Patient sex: M
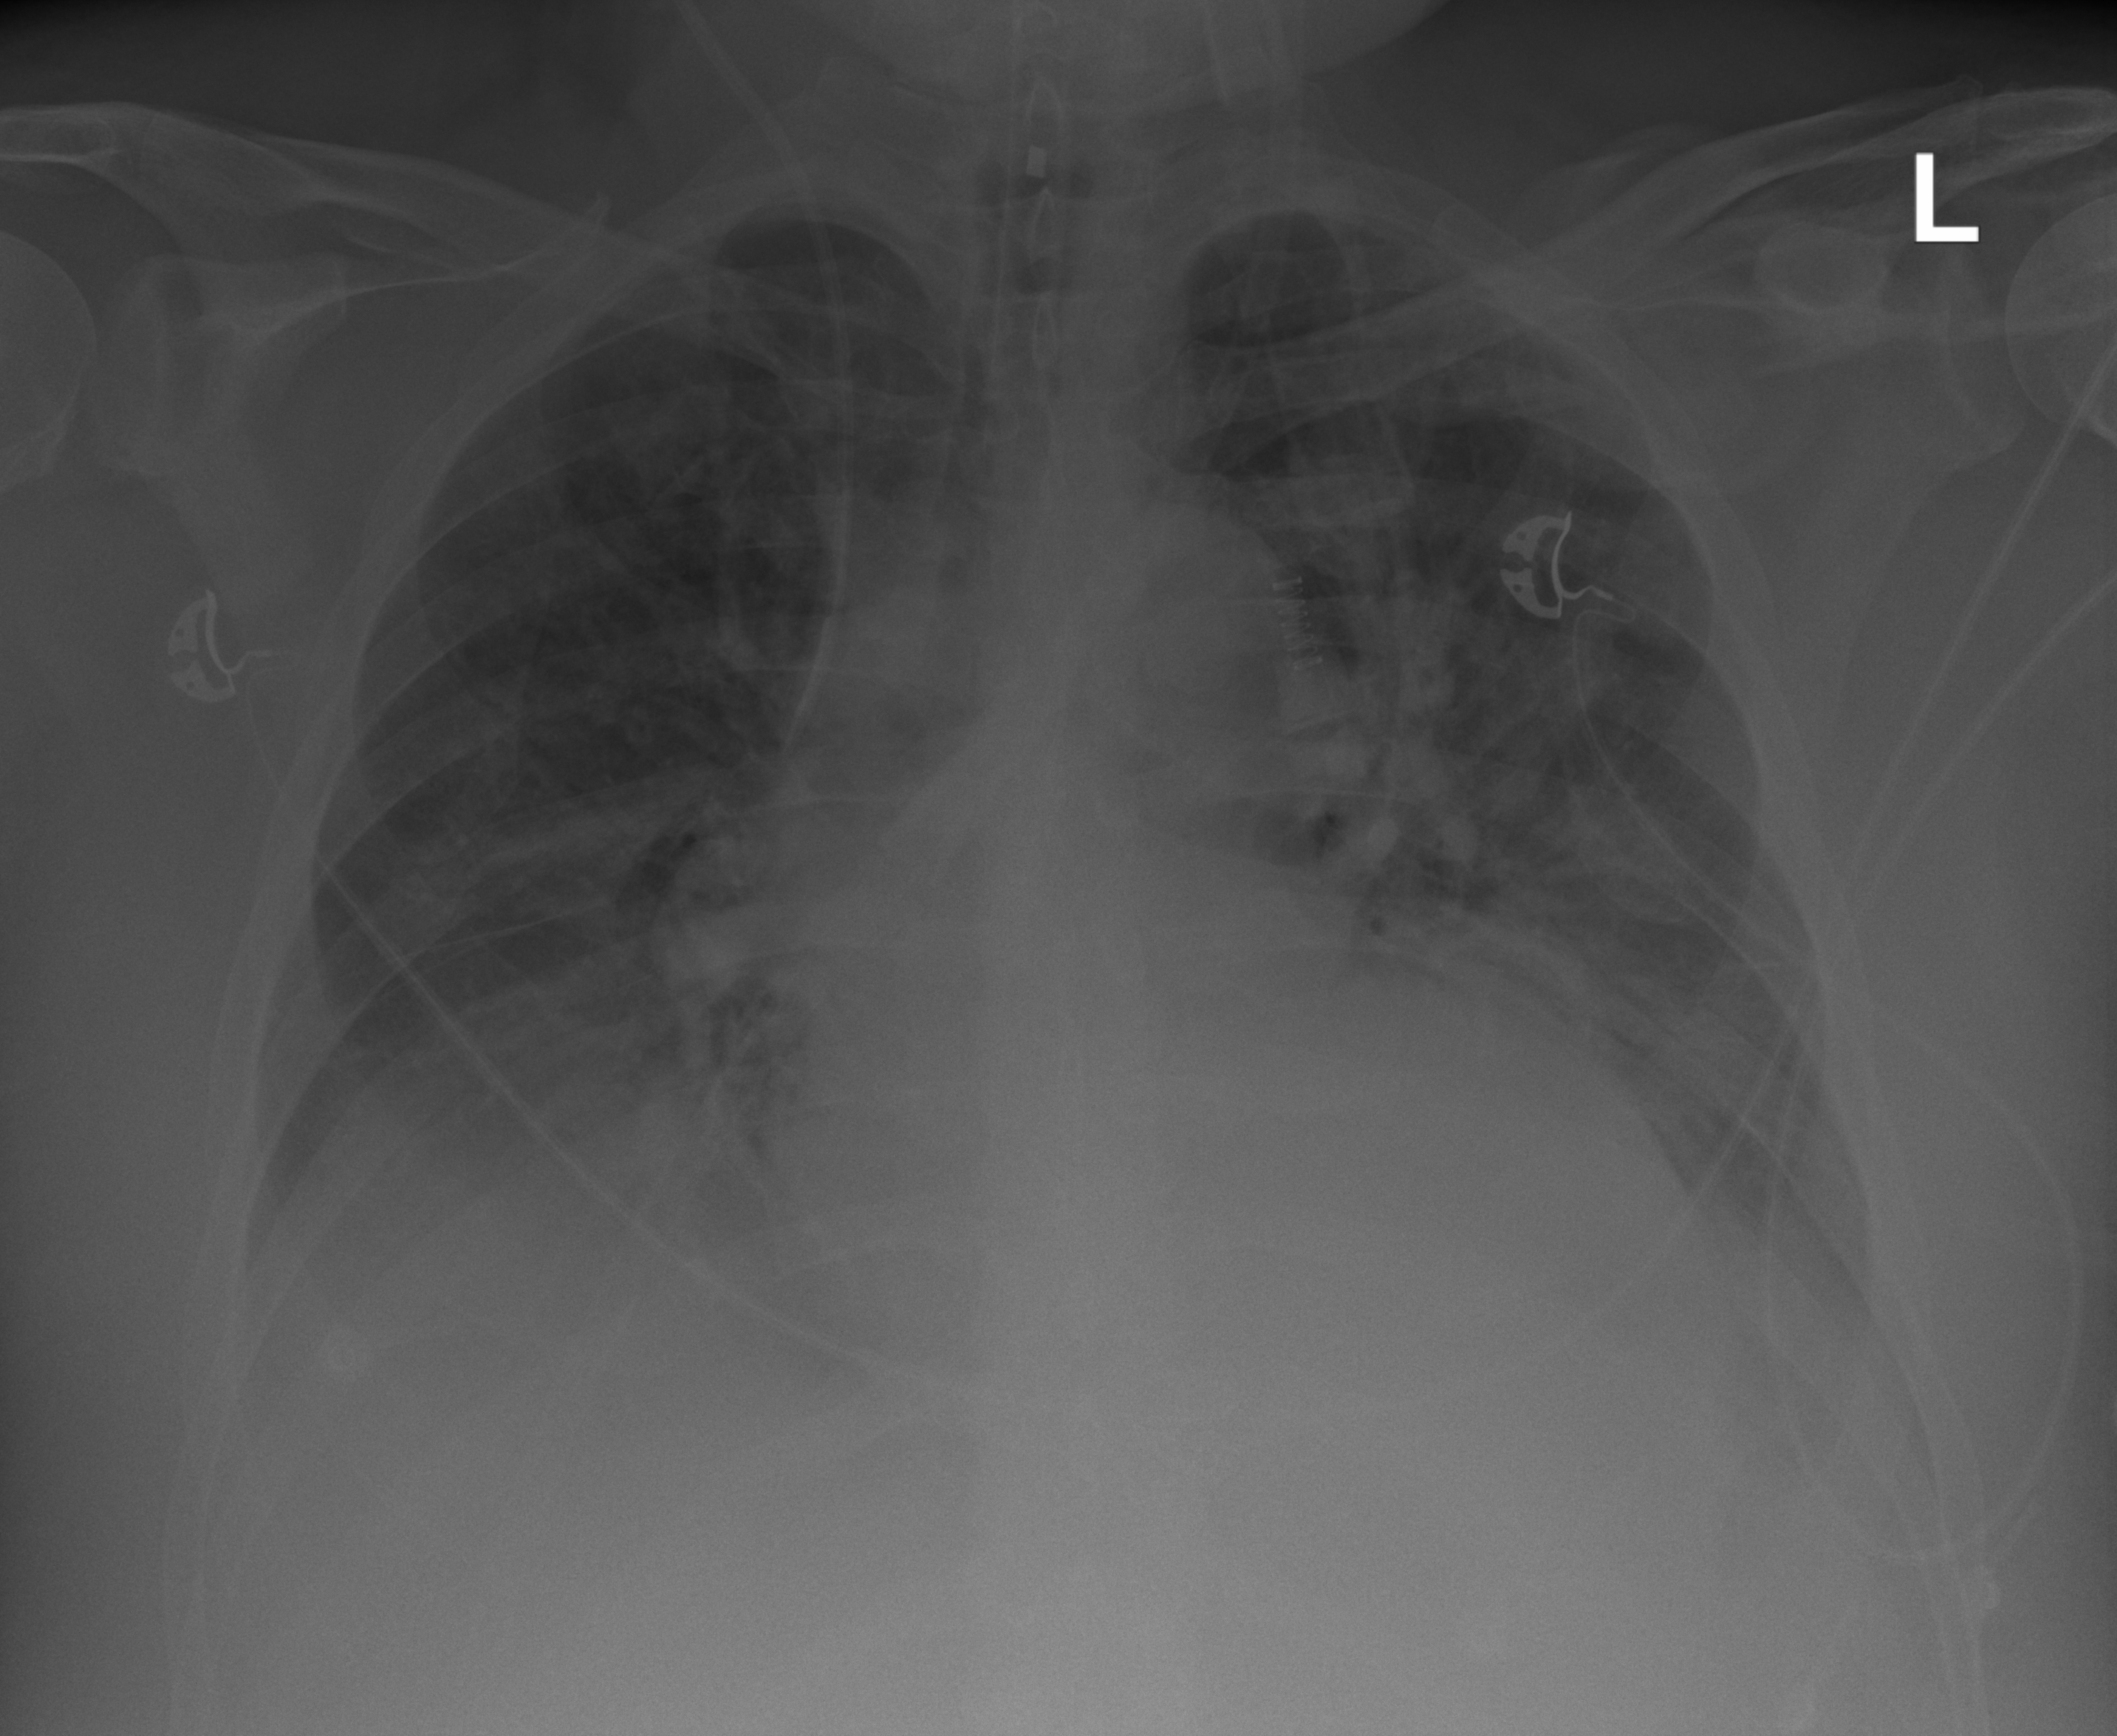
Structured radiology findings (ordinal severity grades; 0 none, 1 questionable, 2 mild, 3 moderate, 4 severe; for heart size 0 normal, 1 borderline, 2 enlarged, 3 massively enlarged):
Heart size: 2
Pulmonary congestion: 2
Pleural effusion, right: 3
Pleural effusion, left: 3
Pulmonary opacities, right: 2
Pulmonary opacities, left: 2
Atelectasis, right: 0
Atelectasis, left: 2